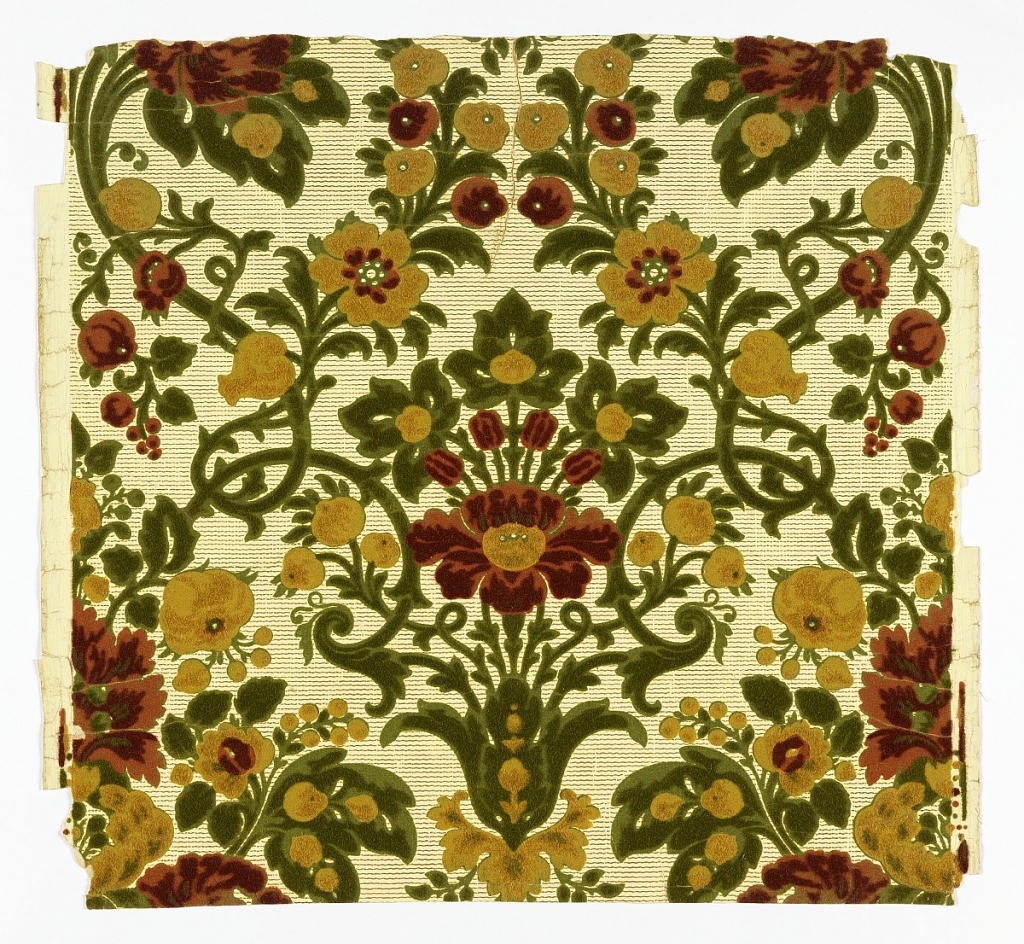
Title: Sidewall
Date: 1880–90
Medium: Block-printed and flocked on paper
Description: Wool flock printed to simulate voided satin Genoese velvet in a 17th century design. The drop repeat pattern consists of a symmetrically arranged bouquet of flowers and foliage printed in flock. The outer portions of leaves and flowers are presses to simulate uncut velvet, while the center parts are left in the natural flock to simulate cut velvet. The paper field is embossed in parallel vertical lines and threads woven on surface. Printed in red, green and old gold on ivory and gold paper field.